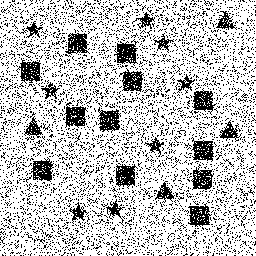
Squares: 12
Triangles: 4
Stars: 8
Total shapes: 24